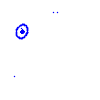
Particle: proton